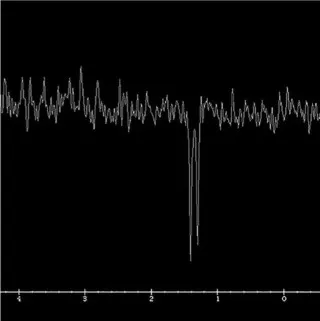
MRI and MRS in the patient. (B) Single voxel MRS of the left basal ganglia. The lactate peak, clearly visible as an inverted doublet at TE = 144 ms.
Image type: radiology (mri)